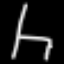
Label: chair